Question: I'm not very knowledgeable on multi-threading in Java. But after a brief search online I saw people creating classes implementing the Thread class and starting these new thread objects, or something along those lines. I also saw a higher level concurrency library.
At the moment I have written a very simple program and have it running with absolutely nothing optimised for multi-threaded processers.
However, when I run the program from the terminal and check my Activity Monitor (Task manager) I notice 100% of CPU is being used. Hence, all threads must are being accessed. Is this right? Does this mean there is no reason to implement threading in the code I write?
Will my program use all CPU threads without me telling it to do so?
I remember writing a C++ program months back and this was not the case. It was showing 50% CPU usage for each program I ran.
Here is my Activity Monitor:

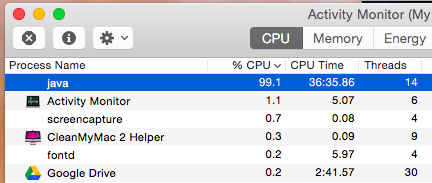
Answer: > Hence, all threads must are being accessed. Is this right? Does this mean there is no reason to implement threading in the code I write?
A java program requires a Thread to run - for a program launched via the main method this is the main thread launched by the JRE. If all the computation is within this method, it is running on a single thread (and in theory on a single CPU). If the process/computation can be parallelized, there is reason to do so, and there is sufficient CPU available then launching more threads can speed up the process (within reason relative to the number of CPU's)
> Will my program use all CPU threads without me telling it to do so?
The OS will distribute to the CPU's. This being said, a thread is a serial computation...meaning that it cannot be distributed to two CPU's at the same time. As a result, running a single java thread (that does not sleep or wait) on a 2 CPU computer should result in 50% total CPU usage by the application (on a 4 CPU this goes down to 25%, and so on...)